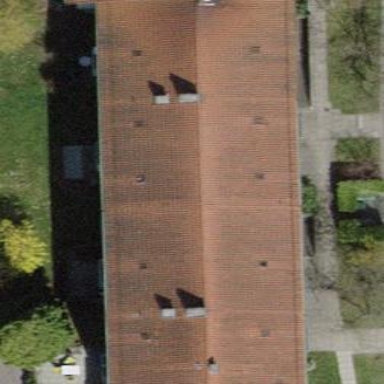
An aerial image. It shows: Building with tile roof.